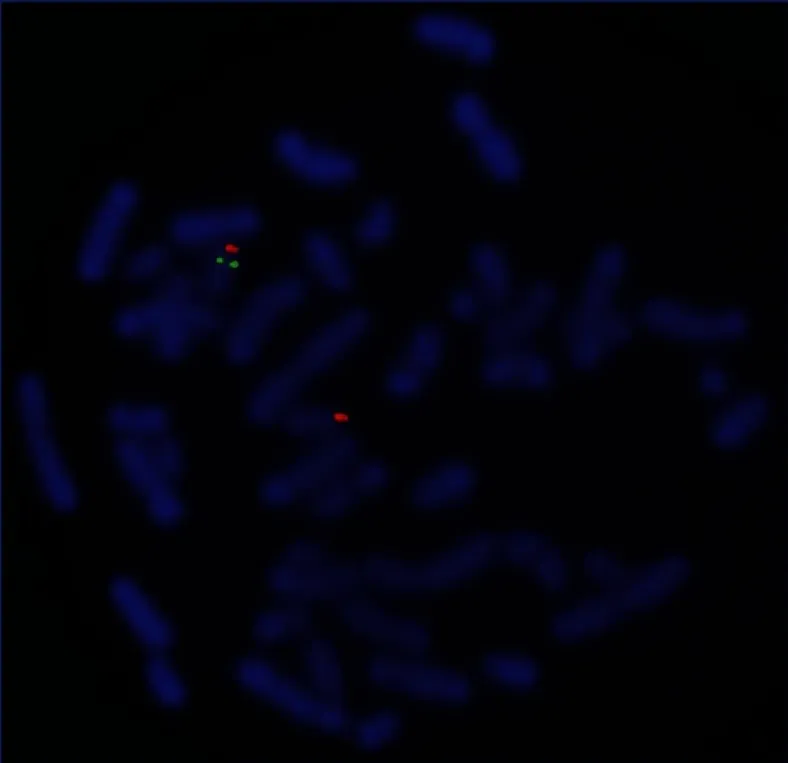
Metaphase fluorescent in situ hybridization (FISH) using the probe in the Smith-Magenis syndrome (SMS, OMIM 182290). The red area shows the control the green gene responsible for SMS. FISH = fluorescent in situ hybridization, SMS = Smith-Magenis syndrome.
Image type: pathology (fish)